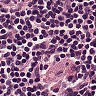
Metastatic tissue present: no